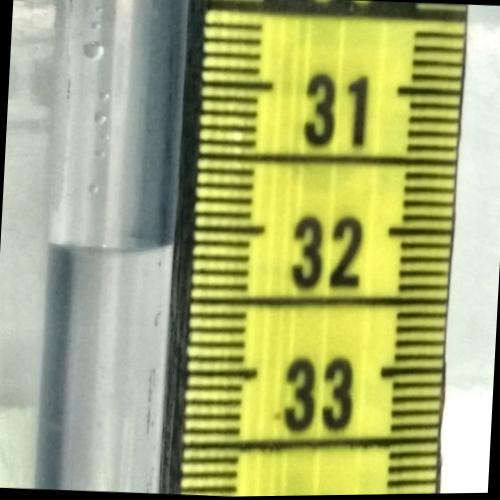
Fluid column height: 32.2 cm